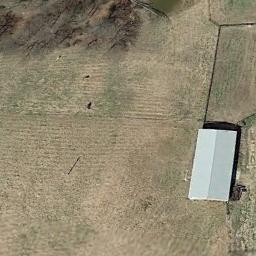
Label: residential